Interaction volume radius: 5 \u00c5
Interaction volume height: 10 \u00c5
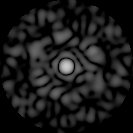
Disorder parameter: 0.7112